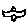
Label: bird